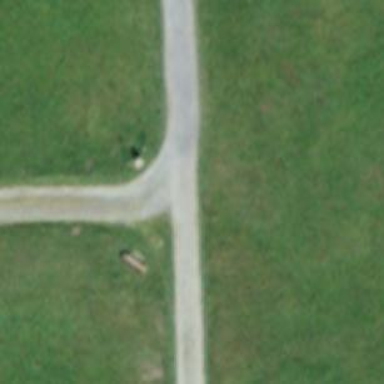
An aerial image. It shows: Guidepost providing information.